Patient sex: F
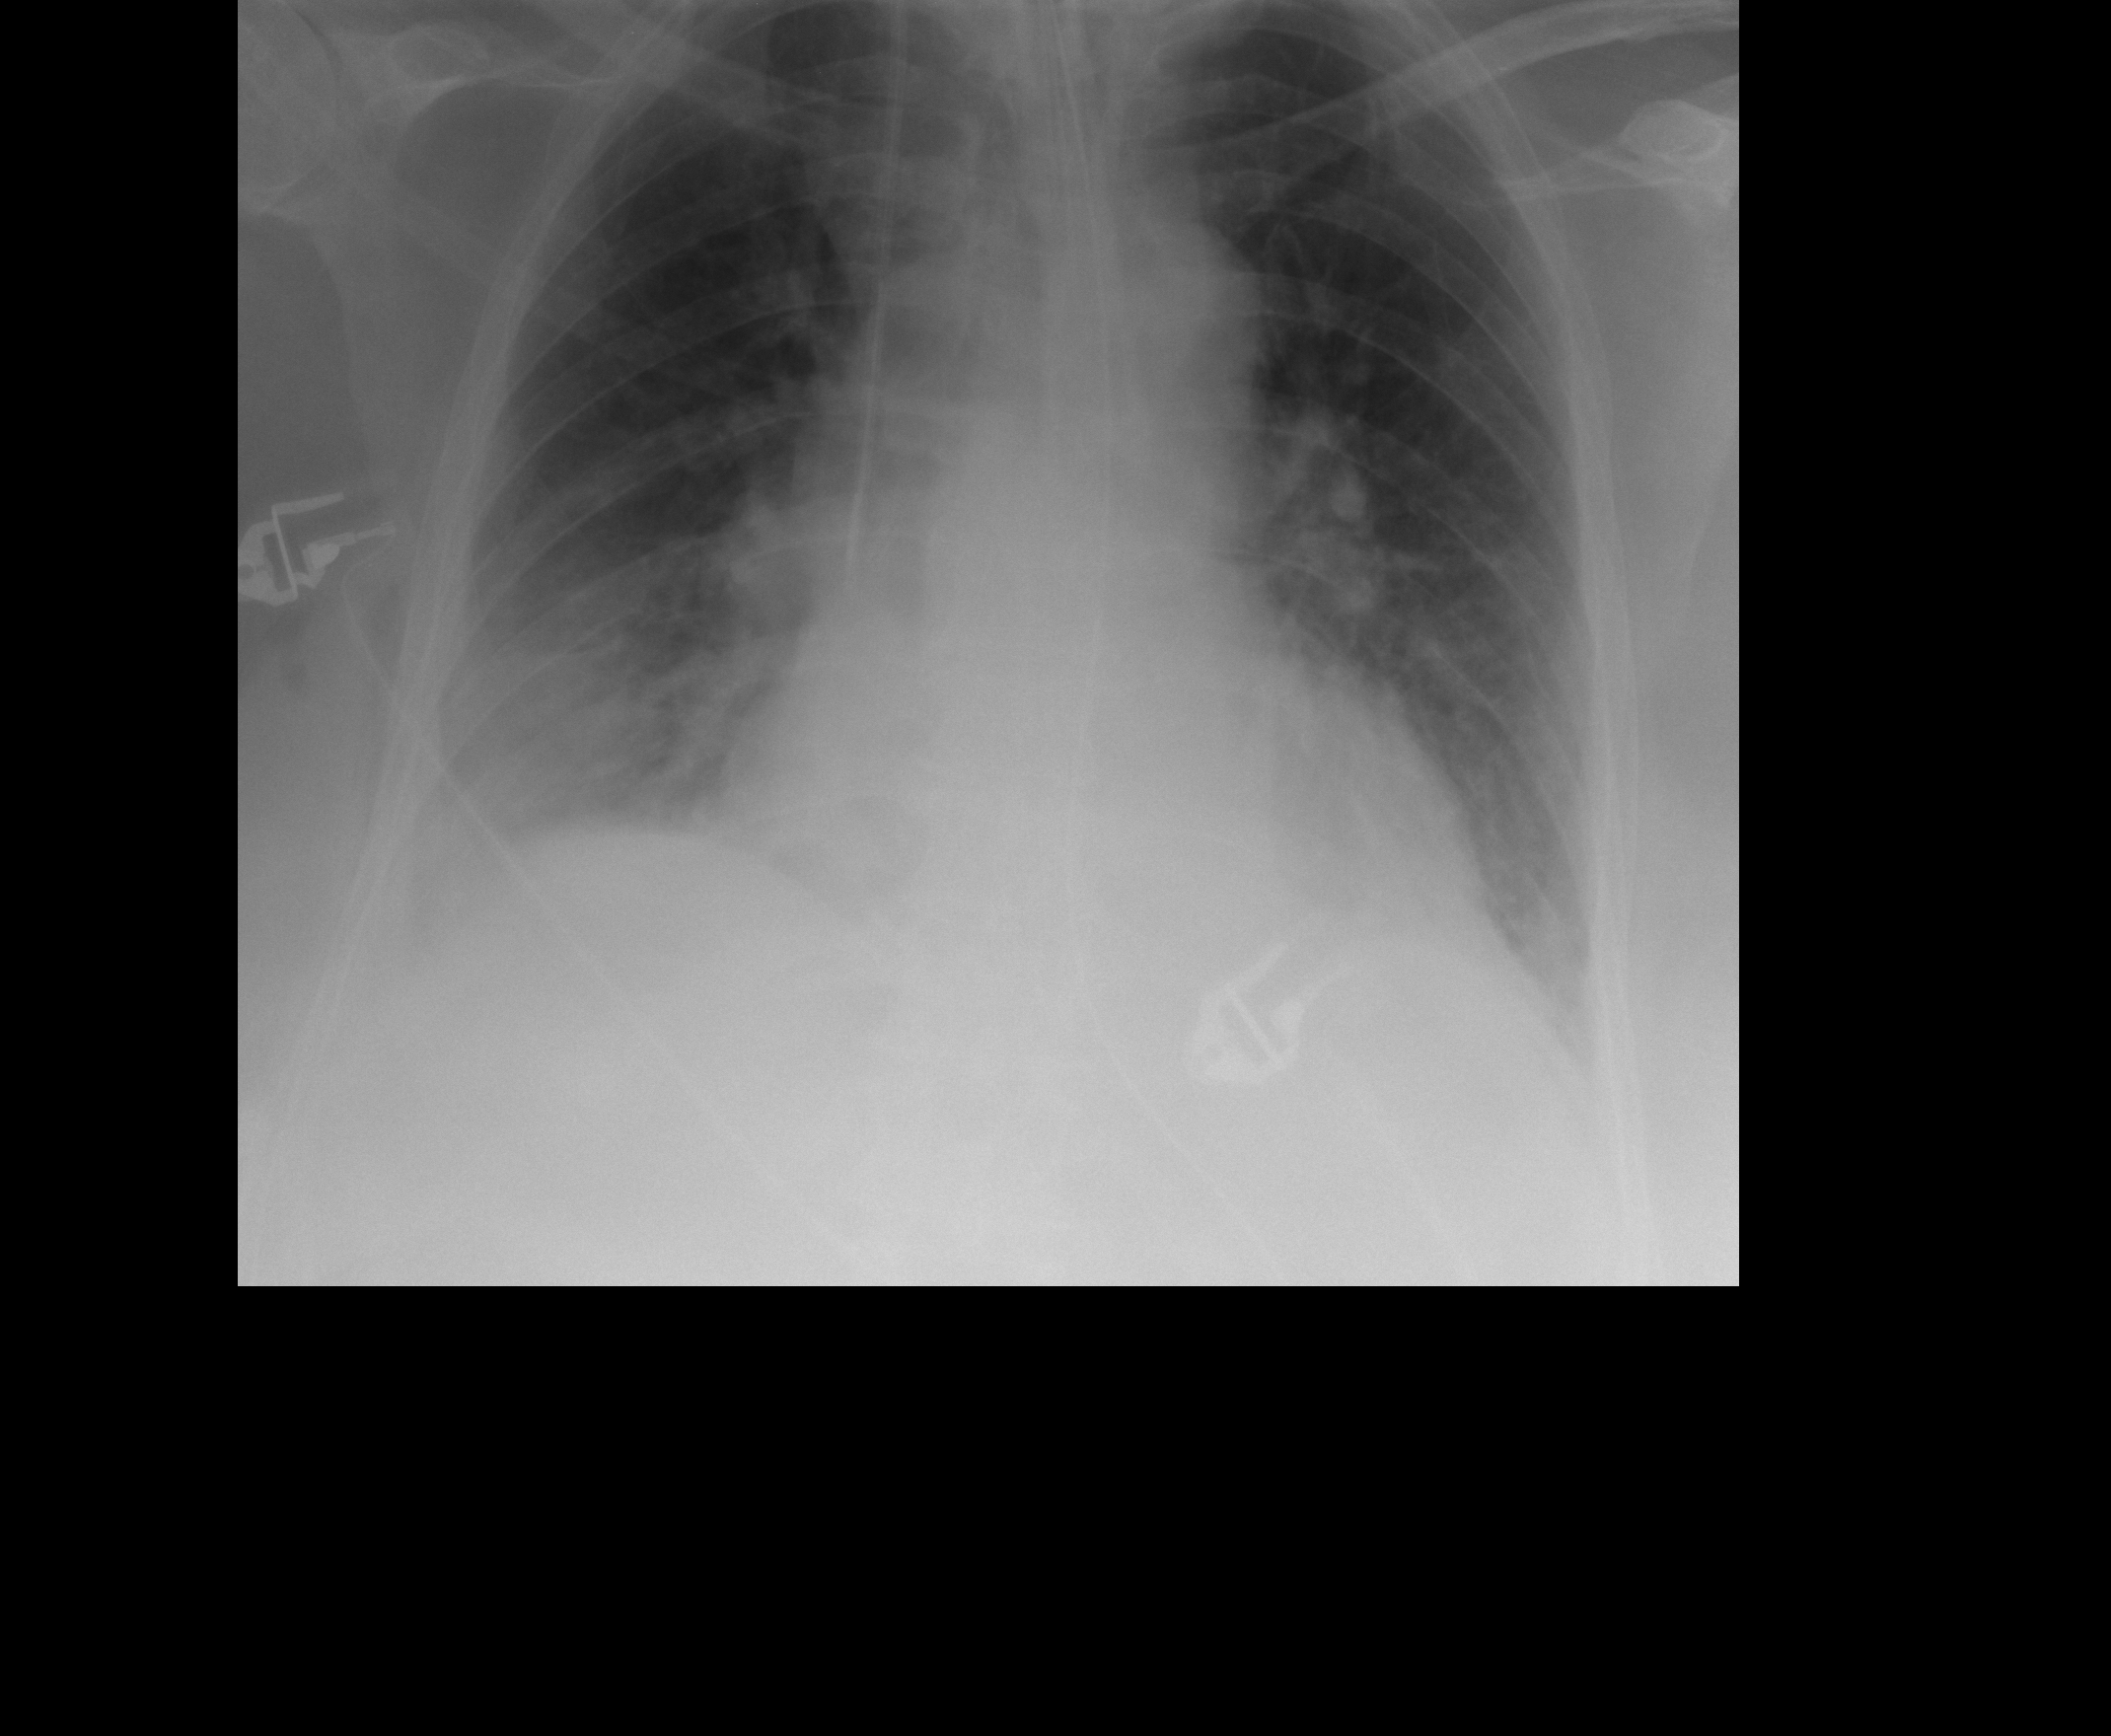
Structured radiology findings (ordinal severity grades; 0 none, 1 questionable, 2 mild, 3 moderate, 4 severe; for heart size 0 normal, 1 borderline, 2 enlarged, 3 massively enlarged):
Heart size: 2
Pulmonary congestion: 2
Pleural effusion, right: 2
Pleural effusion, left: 2
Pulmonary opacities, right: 0
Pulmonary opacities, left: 0
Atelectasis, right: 2
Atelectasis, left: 2